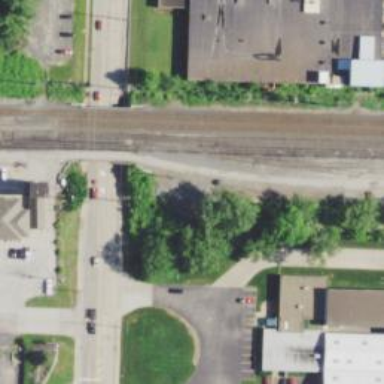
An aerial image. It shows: Railway yard used for servicing trains.